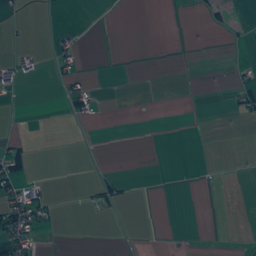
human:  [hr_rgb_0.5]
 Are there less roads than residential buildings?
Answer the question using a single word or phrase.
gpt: yes

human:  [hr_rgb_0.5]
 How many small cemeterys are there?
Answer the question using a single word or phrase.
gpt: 1

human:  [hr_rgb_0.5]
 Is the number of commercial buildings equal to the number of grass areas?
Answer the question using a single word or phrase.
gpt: no

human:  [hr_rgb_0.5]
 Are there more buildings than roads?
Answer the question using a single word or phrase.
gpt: yes

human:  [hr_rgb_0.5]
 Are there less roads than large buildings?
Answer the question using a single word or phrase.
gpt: no

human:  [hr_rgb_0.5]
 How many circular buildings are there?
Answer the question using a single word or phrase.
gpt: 4

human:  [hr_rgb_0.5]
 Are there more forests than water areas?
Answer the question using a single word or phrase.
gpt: yes

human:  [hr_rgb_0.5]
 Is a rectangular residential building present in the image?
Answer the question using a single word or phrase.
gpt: yes

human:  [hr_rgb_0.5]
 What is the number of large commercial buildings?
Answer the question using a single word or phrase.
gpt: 0

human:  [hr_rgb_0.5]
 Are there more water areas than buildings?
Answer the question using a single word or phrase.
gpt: no

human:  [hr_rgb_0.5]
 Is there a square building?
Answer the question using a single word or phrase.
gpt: yes

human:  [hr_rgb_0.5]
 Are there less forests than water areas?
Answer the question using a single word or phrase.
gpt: no

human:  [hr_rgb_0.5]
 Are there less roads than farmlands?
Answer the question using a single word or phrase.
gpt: no

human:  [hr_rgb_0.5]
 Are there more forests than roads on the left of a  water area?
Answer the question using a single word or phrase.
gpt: no

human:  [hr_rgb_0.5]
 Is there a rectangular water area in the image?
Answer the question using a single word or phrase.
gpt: yes

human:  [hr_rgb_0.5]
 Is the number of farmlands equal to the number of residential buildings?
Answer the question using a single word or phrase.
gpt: no

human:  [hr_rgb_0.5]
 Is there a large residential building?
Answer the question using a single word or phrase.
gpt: yes

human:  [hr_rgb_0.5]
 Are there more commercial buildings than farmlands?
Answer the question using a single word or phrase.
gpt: no

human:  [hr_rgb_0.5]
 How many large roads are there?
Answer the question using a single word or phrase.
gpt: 0

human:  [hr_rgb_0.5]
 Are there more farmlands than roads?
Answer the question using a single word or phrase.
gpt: no

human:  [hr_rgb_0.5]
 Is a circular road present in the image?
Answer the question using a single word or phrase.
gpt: no

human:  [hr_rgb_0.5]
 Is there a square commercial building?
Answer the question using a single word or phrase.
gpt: no

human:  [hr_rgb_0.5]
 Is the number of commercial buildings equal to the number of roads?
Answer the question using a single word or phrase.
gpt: no

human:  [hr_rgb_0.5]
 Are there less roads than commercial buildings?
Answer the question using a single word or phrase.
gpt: no

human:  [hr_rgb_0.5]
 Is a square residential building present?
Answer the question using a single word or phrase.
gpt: yes

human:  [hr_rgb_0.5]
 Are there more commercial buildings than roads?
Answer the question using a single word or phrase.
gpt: no

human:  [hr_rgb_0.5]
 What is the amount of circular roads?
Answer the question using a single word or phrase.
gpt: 0

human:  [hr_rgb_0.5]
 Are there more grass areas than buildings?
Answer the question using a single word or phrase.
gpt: no

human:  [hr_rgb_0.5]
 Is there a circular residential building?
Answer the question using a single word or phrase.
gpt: yes

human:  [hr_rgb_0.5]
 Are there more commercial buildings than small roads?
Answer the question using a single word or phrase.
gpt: no

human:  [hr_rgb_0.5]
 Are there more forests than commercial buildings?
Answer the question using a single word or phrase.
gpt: yes

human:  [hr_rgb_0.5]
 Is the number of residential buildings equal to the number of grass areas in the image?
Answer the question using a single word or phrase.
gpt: no

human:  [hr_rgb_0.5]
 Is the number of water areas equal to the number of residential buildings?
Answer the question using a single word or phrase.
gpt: no

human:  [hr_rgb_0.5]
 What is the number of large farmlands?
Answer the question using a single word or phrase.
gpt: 20

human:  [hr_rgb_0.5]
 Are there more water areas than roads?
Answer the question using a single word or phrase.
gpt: no

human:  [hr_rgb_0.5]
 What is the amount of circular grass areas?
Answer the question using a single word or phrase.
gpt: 0

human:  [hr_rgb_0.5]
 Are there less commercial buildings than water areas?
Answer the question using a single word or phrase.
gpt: yes